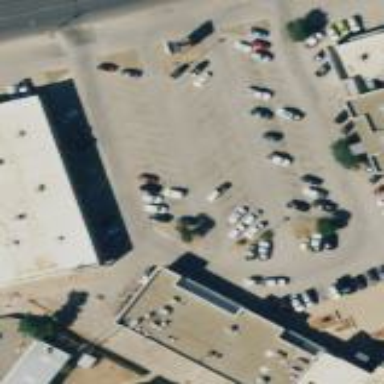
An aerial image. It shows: Mall.